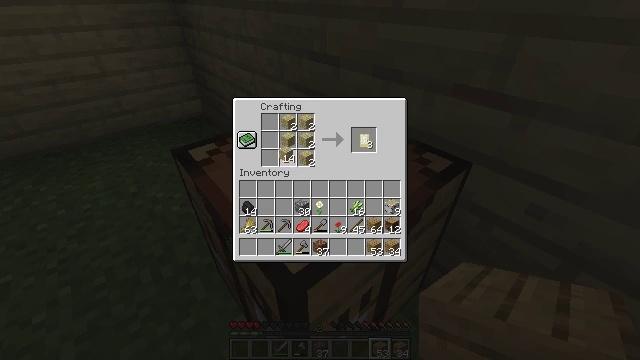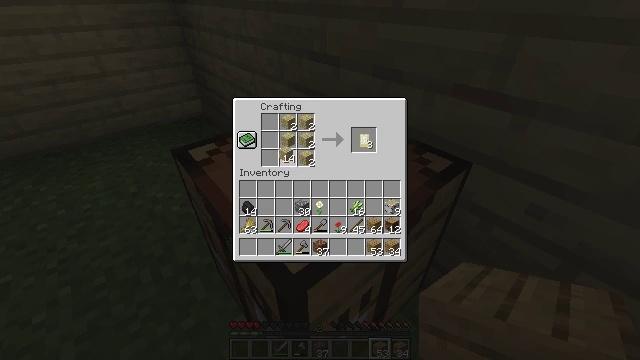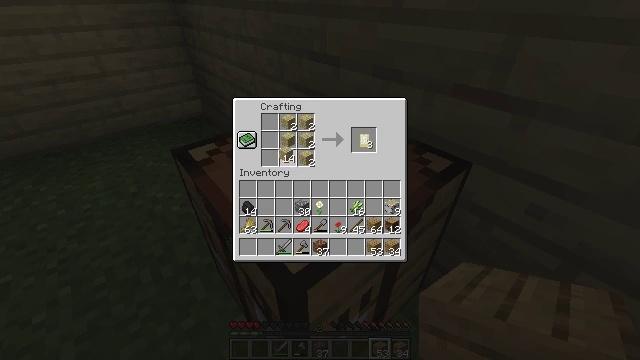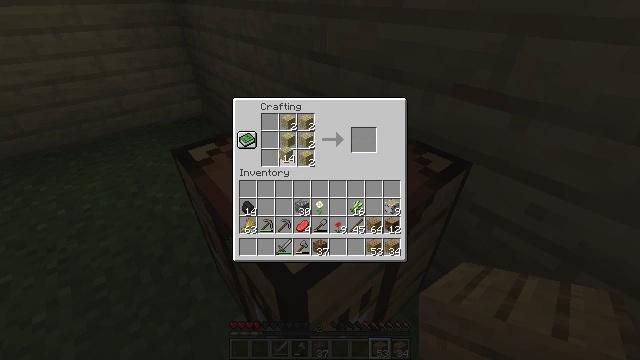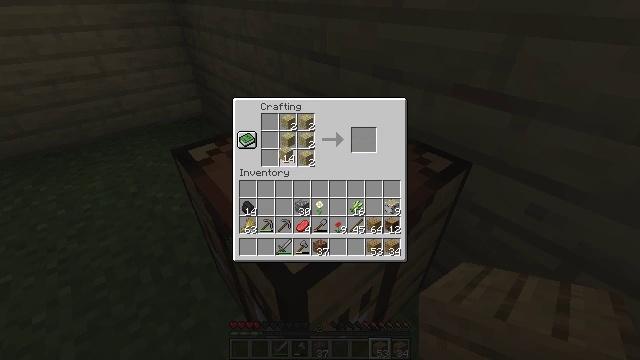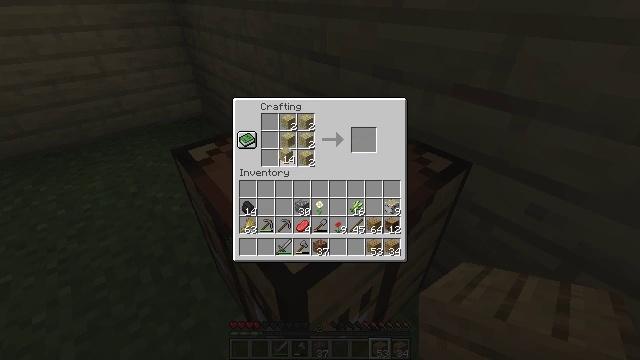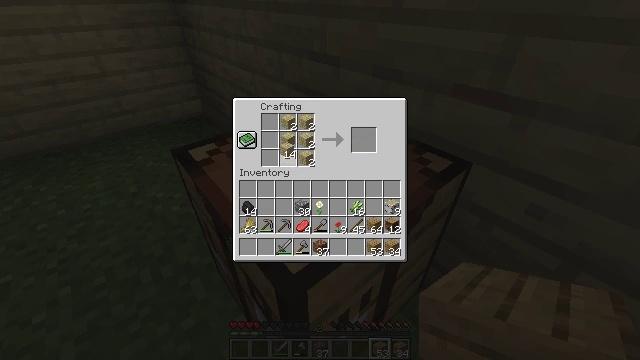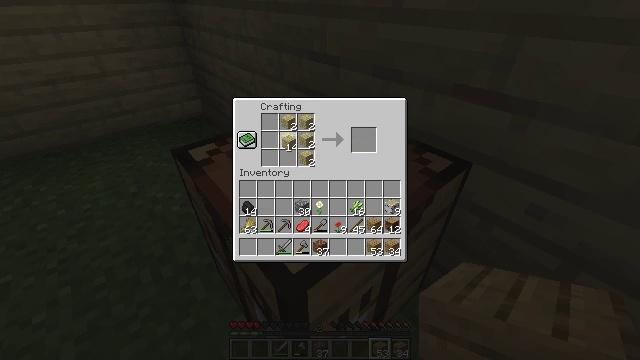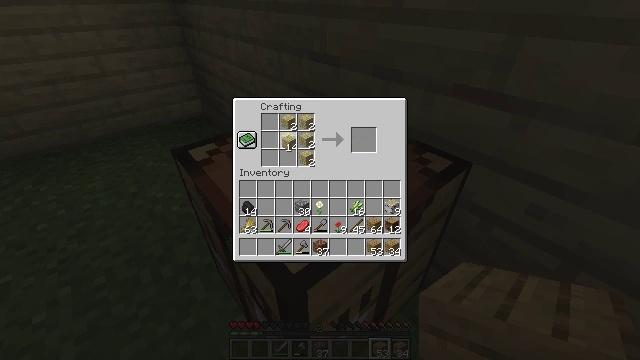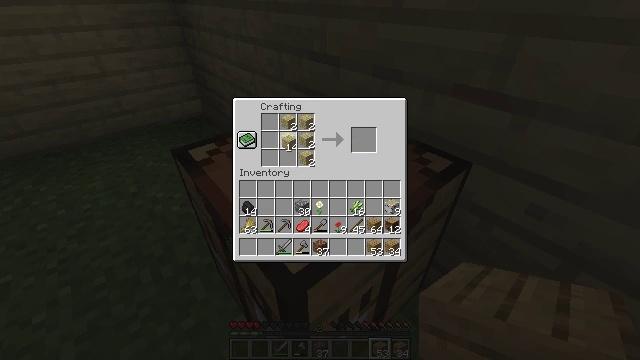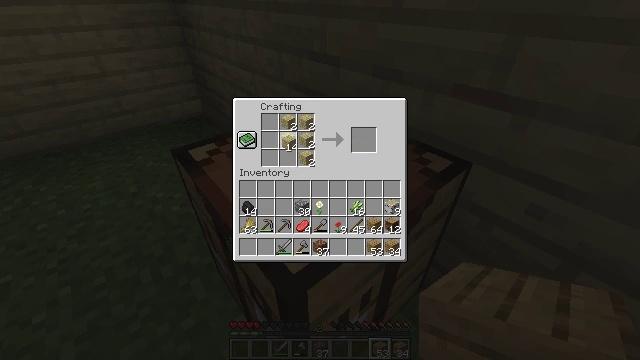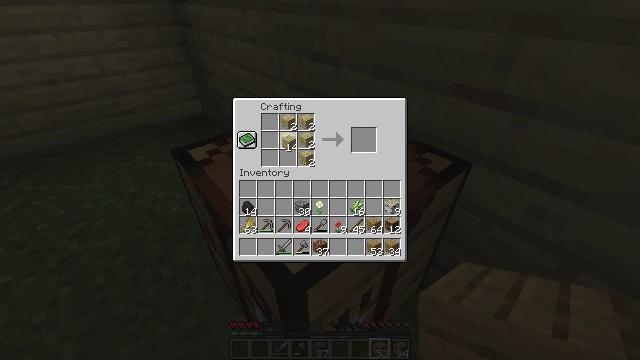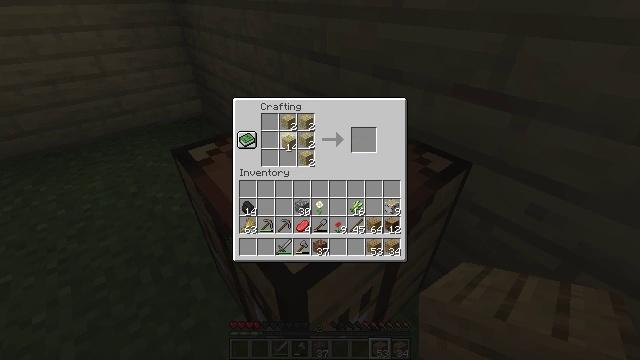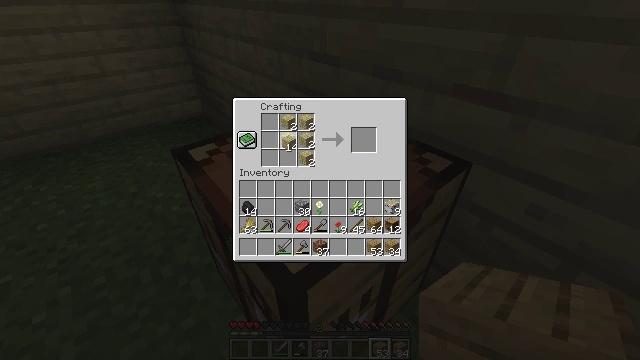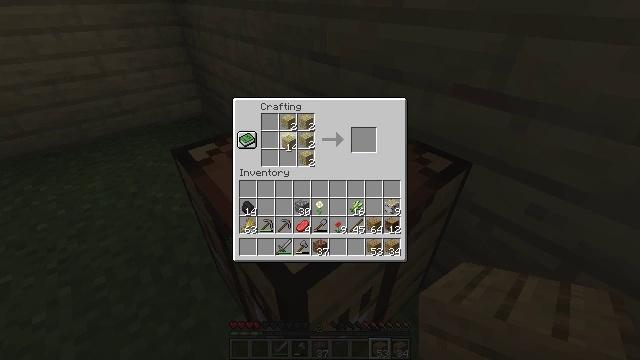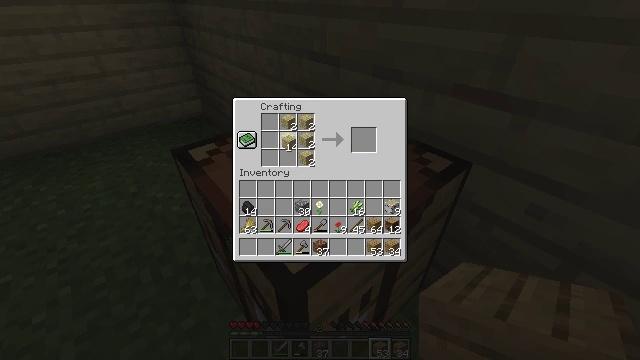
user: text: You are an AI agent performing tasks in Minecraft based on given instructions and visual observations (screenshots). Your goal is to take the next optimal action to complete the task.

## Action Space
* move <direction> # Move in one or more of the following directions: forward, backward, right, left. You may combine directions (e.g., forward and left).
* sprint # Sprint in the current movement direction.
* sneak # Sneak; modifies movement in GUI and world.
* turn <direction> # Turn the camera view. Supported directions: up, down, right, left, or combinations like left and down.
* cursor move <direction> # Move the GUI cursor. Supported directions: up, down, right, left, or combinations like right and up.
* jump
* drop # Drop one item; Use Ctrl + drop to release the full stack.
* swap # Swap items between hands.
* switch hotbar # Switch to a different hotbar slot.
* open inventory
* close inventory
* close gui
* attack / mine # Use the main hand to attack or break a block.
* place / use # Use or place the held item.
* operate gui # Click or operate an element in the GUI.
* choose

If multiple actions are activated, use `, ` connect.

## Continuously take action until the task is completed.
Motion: motion action
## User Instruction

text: Transform birch planks into a birch door on the crafting table.
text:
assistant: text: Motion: no_op
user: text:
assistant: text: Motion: no_op
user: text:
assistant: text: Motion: no_op
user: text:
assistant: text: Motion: no_op
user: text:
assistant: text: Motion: no_op
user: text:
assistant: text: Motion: no_op
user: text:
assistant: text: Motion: cursor move up
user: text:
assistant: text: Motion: no_op
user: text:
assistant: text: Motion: no_op
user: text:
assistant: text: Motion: no_op
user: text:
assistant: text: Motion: no_op
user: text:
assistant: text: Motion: no_op
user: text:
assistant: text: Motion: no_op
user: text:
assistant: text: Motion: no_op
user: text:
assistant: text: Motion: no_op
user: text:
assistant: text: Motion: operate gui
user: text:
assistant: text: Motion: operate gui
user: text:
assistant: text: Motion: operate gui
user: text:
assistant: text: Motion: no_op
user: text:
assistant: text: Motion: no_op
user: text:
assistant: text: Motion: no_op
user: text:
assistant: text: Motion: no_op
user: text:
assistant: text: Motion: no_op
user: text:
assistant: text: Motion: no_op
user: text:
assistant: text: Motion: operate gui
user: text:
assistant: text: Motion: operate gui
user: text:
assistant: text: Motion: no_op
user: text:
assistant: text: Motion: no_op
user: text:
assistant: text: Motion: no_op
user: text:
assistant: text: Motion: no_op